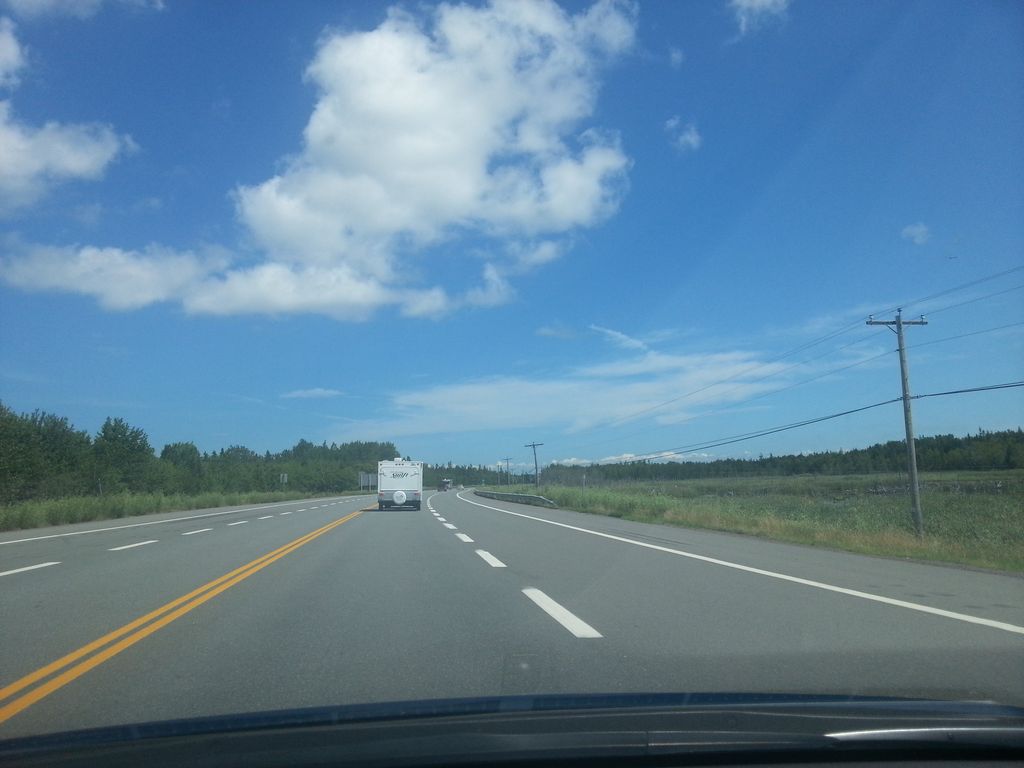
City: charlottetown